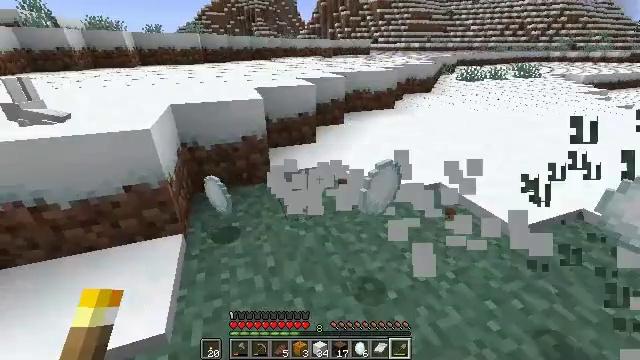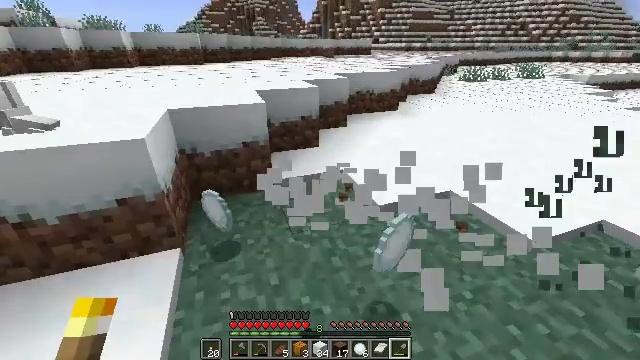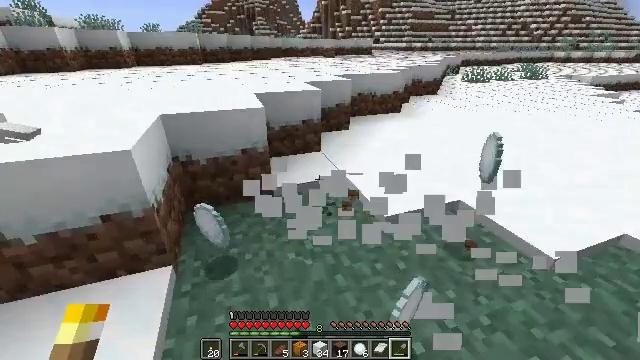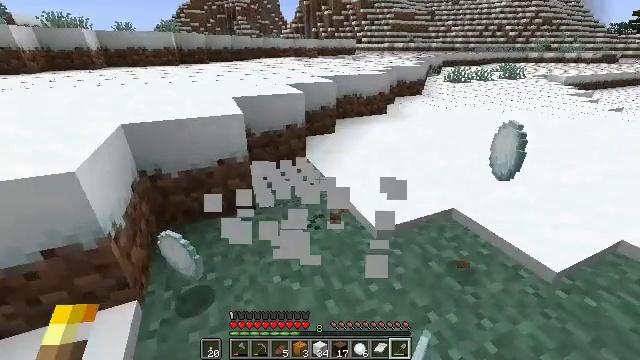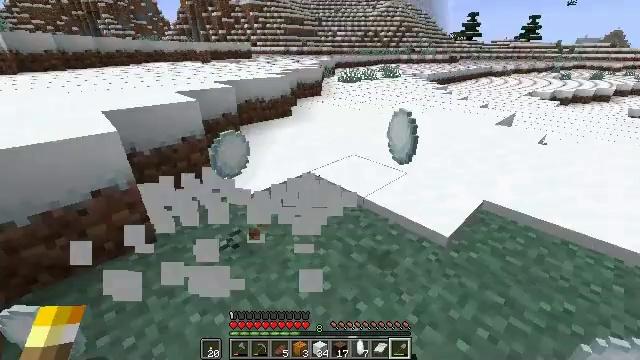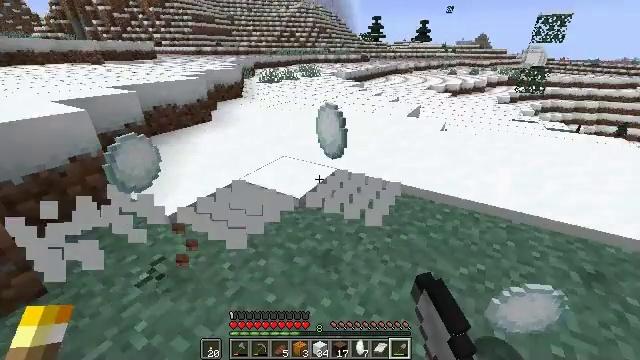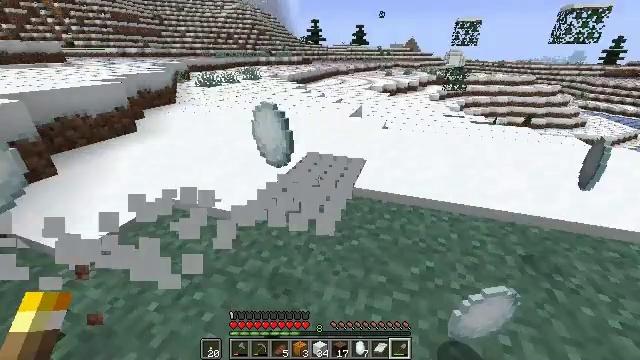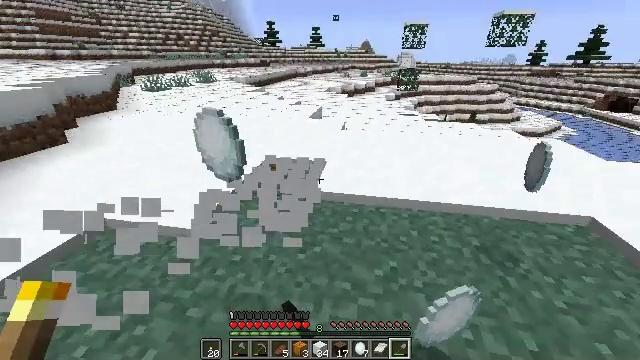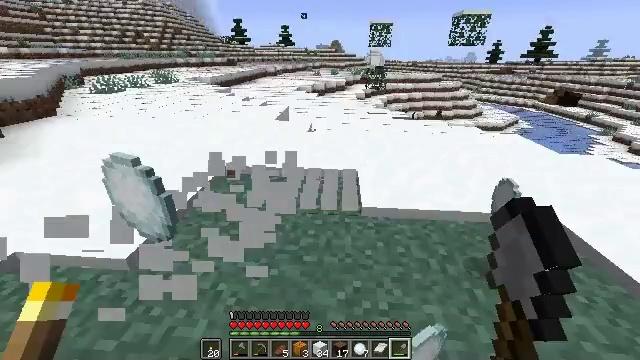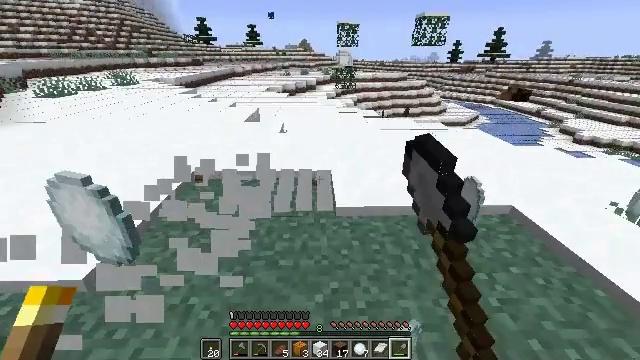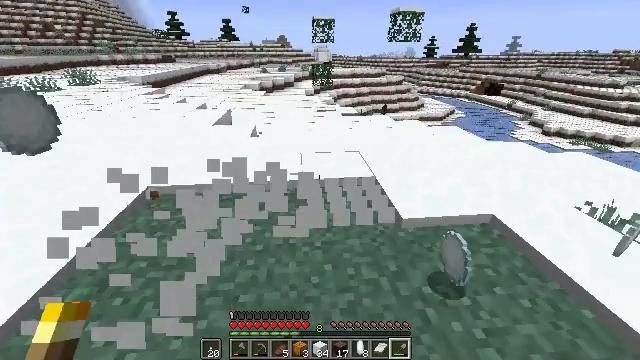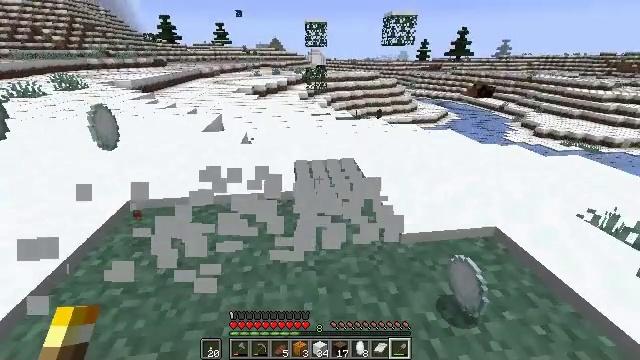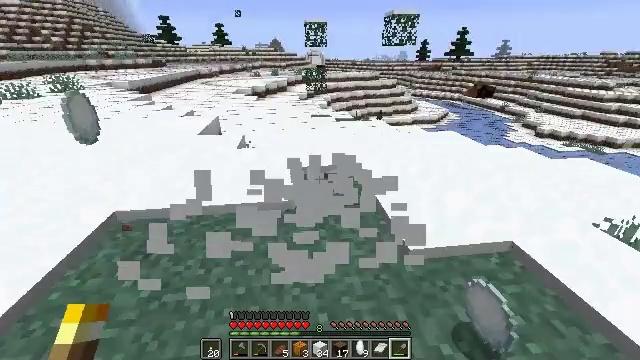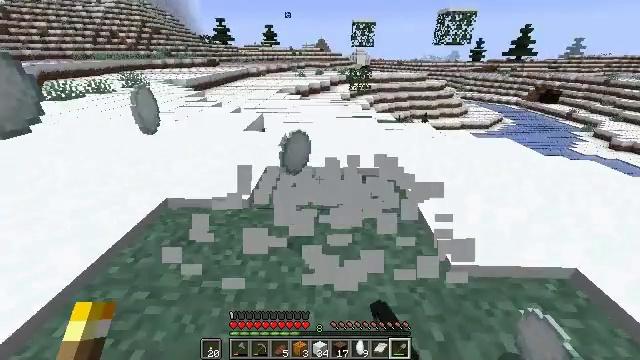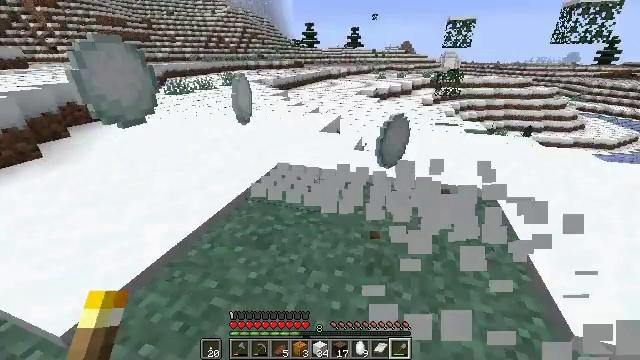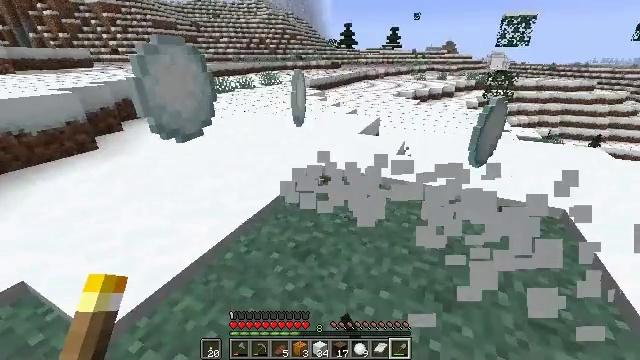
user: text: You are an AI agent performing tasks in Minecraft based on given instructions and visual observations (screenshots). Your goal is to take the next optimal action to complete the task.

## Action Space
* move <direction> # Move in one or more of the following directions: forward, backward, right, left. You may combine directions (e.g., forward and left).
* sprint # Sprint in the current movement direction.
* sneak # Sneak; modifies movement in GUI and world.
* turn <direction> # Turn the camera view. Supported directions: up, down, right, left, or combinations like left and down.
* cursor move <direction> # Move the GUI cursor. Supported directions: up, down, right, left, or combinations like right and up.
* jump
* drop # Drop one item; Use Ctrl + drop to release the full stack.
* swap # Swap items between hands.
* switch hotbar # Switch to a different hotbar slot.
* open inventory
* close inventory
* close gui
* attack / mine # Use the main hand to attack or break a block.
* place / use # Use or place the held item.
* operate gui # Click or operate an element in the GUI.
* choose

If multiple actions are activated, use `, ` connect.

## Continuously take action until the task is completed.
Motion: motion action
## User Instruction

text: Collect snow by holding the left button.
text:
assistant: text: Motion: move forward, attack / mine
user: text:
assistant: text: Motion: move forward, attack / mine
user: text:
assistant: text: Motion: move forward, turn right, attack / mine
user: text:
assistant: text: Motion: move forward and move right, turn right, attack / mine
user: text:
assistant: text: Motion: move forward and move right, turn right, attack / mine
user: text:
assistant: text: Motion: move forward and move right, turn right, attack / mine
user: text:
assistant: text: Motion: move forward and move right, turn right, attack / mine
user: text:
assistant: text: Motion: move forward and move right, turn right, attack / mine
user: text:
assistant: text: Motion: move forward and move right, turn right, attack / mine
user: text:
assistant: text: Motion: move forward, turn right, attack / mine
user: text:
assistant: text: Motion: move forward, turn right, attack / mine
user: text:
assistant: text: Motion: move forward, attack / mine
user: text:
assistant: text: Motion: move forward and move left, turn left, attack / mine
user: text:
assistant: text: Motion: move forward and move left, turn left, attack / mine
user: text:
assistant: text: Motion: move forward and move left, turn left, attack / mine
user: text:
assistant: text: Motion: move forward and move left, turn left, attack / mine
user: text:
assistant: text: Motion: move forward and move left, turn left, attack / mine
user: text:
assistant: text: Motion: move forward and move left, turn left, attack / mine
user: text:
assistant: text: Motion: move forward and move left, turn left, attack / mine
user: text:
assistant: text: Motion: move forward and move left, turn left, attack / mine
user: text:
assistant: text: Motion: move forward and move left, attack / mine
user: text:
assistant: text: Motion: move forward, attack / mine
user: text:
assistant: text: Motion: move forward and move right, attack / mine
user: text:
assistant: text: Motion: move forward and move right, turn right and up, attack / mine
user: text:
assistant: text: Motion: move forward and move right, turn right, attack / mine
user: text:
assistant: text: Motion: move forward and move right, turn right, attack / mine
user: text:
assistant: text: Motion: move forward and move right, turn right, attack / mine
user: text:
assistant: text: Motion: move forward and move right, attack / mine
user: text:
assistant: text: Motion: move forward, attack / mine
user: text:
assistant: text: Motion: move forward and move left, attack / mine